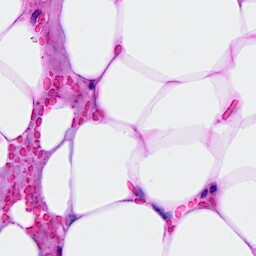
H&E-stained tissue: Breast